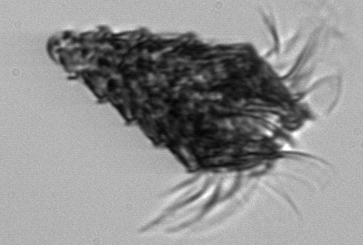
Label: Laboea_strobila